Question: I am using the project module and I want a below view of phase and tasks. This will help me see give an oveall view of where we stand. Is there a module/view which does this ? The current ones seems limited.

<URL>
Cheers,
vishal
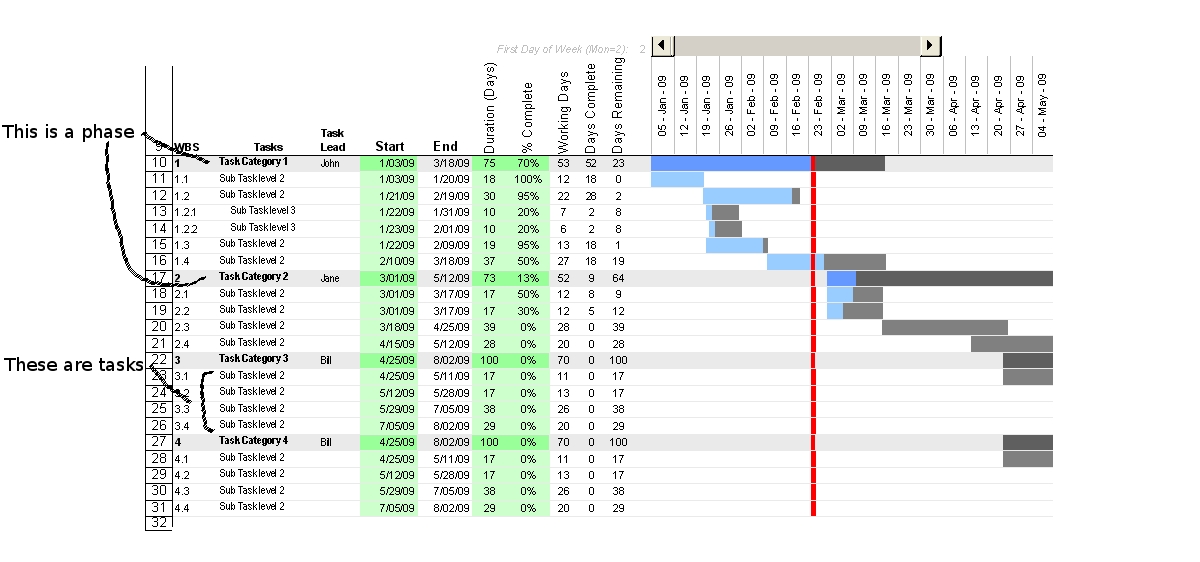
Answer: The module 'project_long_term' looks very close to what you need: it adds "phases" to group project tasks. I found a view to display a project + phase gantt chart.

You can change the Tasks gantt view to display phase + task:
'''
<?xml version="1.0"?>
<gantt date_start="date_start"
date_stop="date_end"
string="Tasks"
default_group_by="phase_id">
</gantt>
'''
The easiest way to do it is:
- - - -
Note that Tasks may be omitted from the chart if date fields are missing.